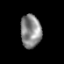
Tissue: prostate
Cell type: T cells
Senescence score: 0.3488
Nuclear area (px): 673
Mean DAPI intensity: 135.284